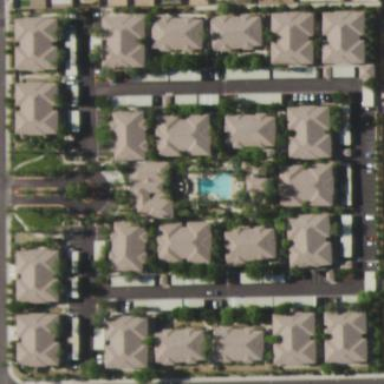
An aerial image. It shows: Residential area with apartments.